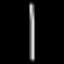
Label: line